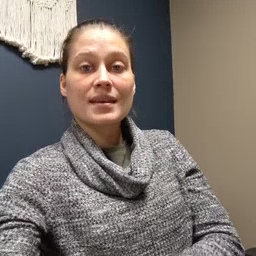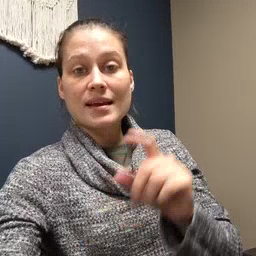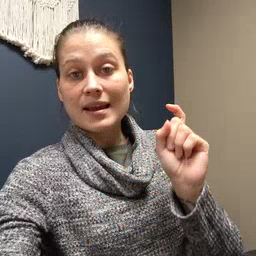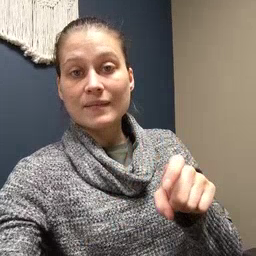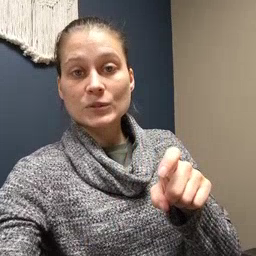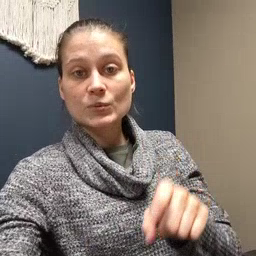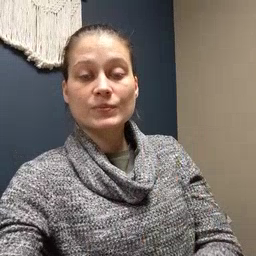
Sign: haveto